Aerial crown-view tile of a tropical tree (Barro Colorado Island, Panama), acquired 20250616:
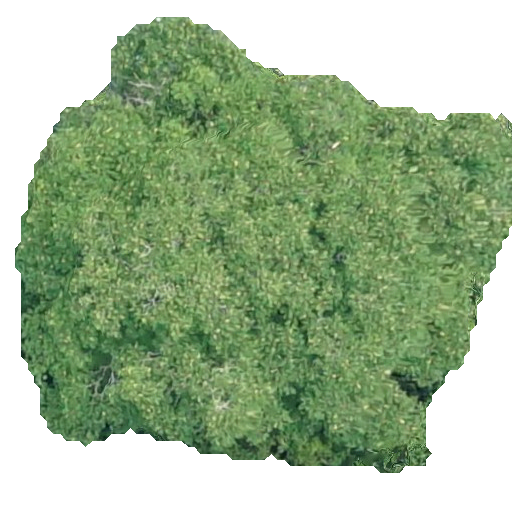
Species: Dipteryx oleifera
GBIF accepted scientific name: Dipteryx oleifera
Crown area: 244.951 m²